Question: I'm trying to set the text size of a TextView.
I'm using this code what I've seen around in a few places
'''
LayoutParams lp = new LayoutParams(ViewGroup.LayoutParams.WRAP_CONTENT, ViewGroup.LayoutParams.WRAP_CONTENT);
TextView title = new TextView(getContext());
title.setLayoutParams(lp);
title.setTextSize(TypedValue.COMPLEX_UNIT_SP, getContext().getResources().getDimension(R.dimen.small_font));
title.setText("Cannot find our servers");
addView(title);
'''
small_font is 12sp.
When I run the app, this is what it looks like (Cannot find our servers)

That certainly doesn't look like 12sp to me. How do I get it so the text is the right size?
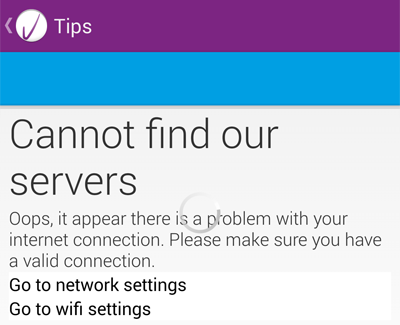
Answer: try below code:-
'''
TextView text = new TextView(this);
text.setText("text");
text.setTextSize(12 * getResources().getDisplayMetrics().density);
'''
or
'''
tv.setTextSize(TypedValue.COMPLEX_UNIT_SP, 12);
tv.setTextSize(TypedValue.COMPLEX_UNIT_DP, 12);
tv.setTextSize(TypedValue.COMPLEX_UNIT_PX, 12);
'''
or
'''
textView.setTextSize(TypedValue.COMPLEX_UNIT_PX,
getResources().getDimension(R.dimen.textsize));
'''